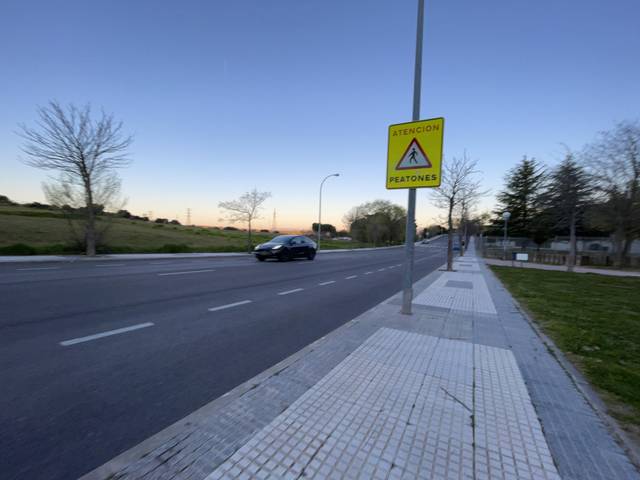
Region: Spain
Coordinates: 40.469, -3.88